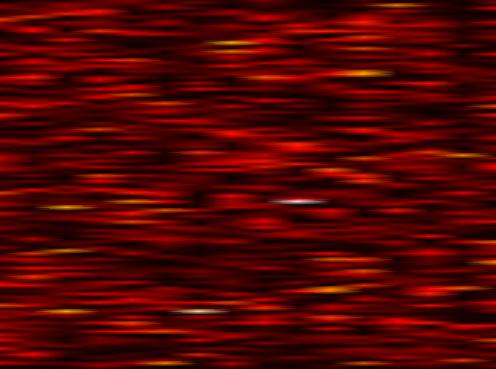
Label: OFDM